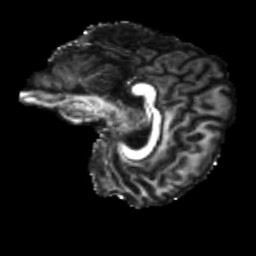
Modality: FA
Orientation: sagittal
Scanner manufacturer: siemens
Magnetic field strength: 3 T
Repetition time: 4 s
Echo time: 0.0594 s